Field crop: maize
Growth stage: 2
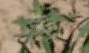
Species: atriplex